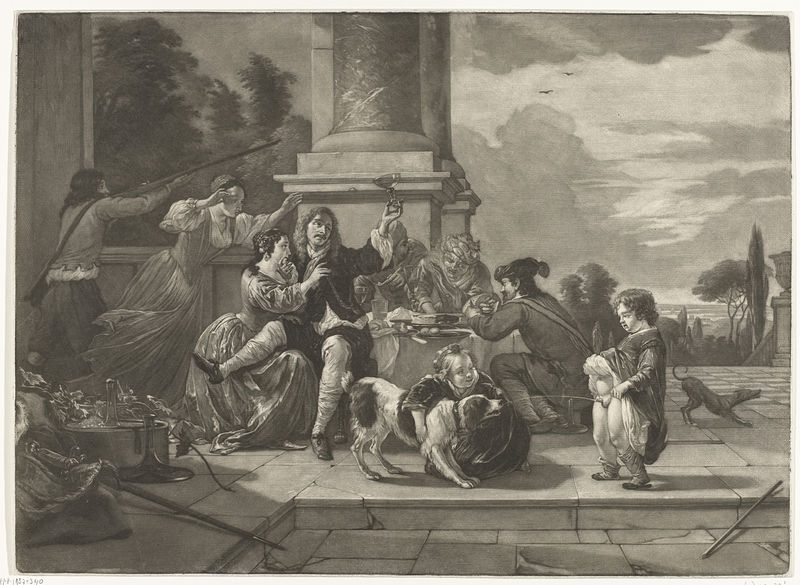
Titel: Vrolijk gezelschap op een terras
Künstler: Nicolaas Verkolje
Standort: Amsterdam
Institution: Rijksmuseum
Schlagwörter: cour, chien, chasse, fusil, garcon, fete, ruine, garcons, reproduction, vivant